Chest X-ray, AP view. Patient: 46 years old, sex M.
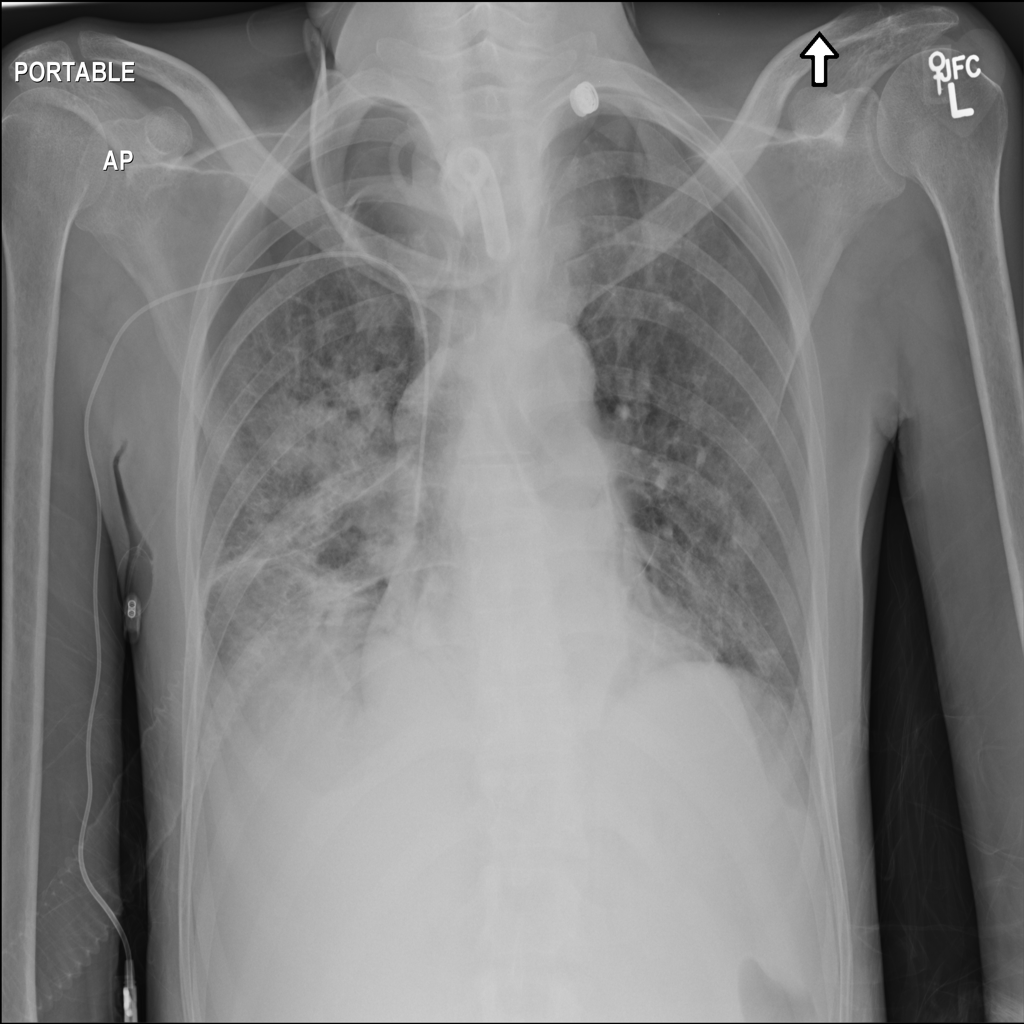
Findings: Infiltration, Pneumothorax